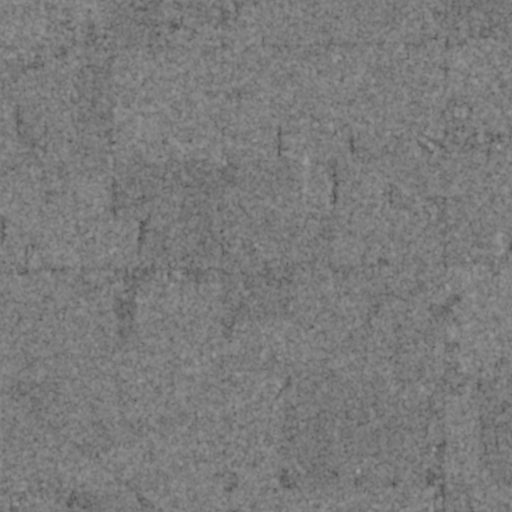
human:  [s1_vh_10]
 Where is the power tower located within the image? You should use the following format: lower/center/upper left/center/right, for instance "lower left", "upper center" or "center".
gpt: The power tower is located in the upper right of the image.
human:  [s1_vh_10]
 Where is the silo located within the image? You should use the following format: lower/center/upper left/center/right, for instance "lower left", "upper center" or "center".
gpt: The silo is located in the lower left of the image.
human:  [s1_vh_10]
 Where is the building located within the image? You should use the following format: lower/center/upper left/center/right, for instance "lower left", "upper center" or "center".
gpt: The building is located in the lower left of the image.
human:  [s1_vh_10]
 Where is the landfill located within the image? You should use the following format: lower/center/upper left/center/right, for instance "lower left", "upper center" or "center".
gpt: There is no landfill in the image.

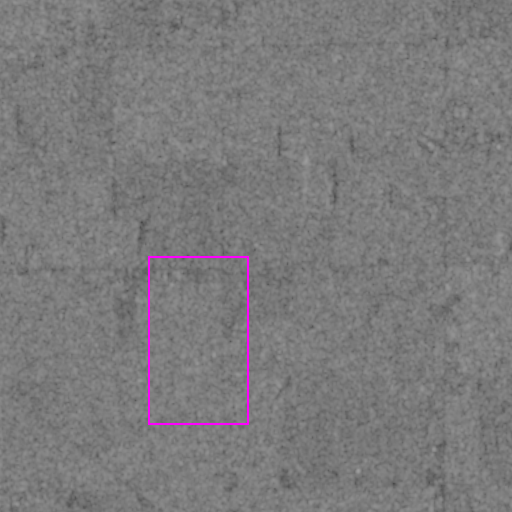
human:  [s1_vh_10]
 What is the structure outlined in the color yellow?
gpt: There is no yellow outline.
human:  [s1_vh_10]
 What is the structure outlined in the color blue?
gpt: There is no structure outlined in blue.